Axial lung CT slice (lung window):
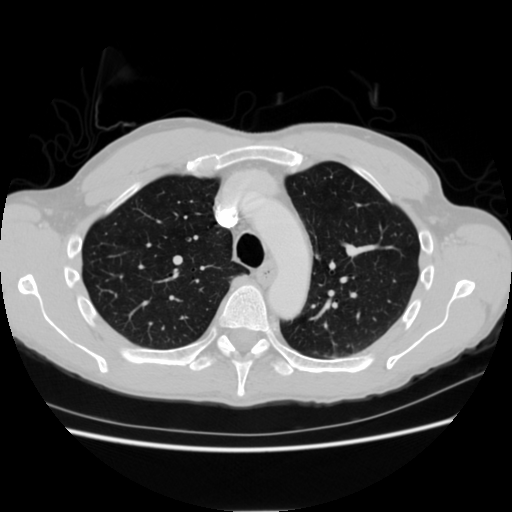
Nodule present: no